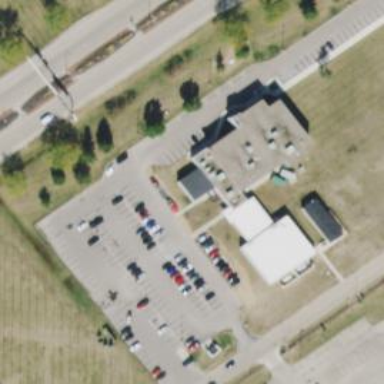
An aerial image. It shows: School building.